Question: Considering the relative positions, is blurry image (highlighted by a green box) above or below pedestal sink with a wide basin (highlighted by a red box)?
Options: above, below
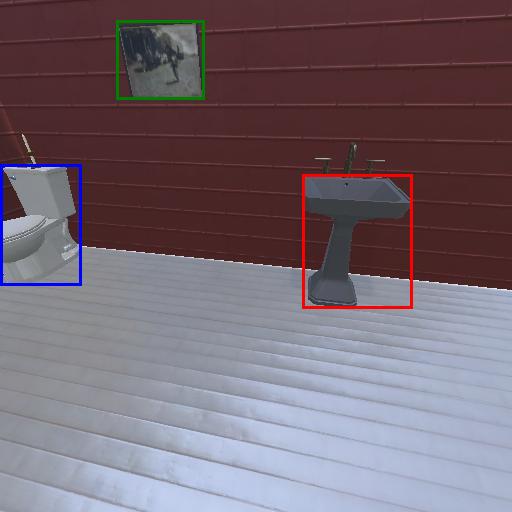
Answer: above